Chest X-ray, PA view. Patient: 68 years old, sex M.
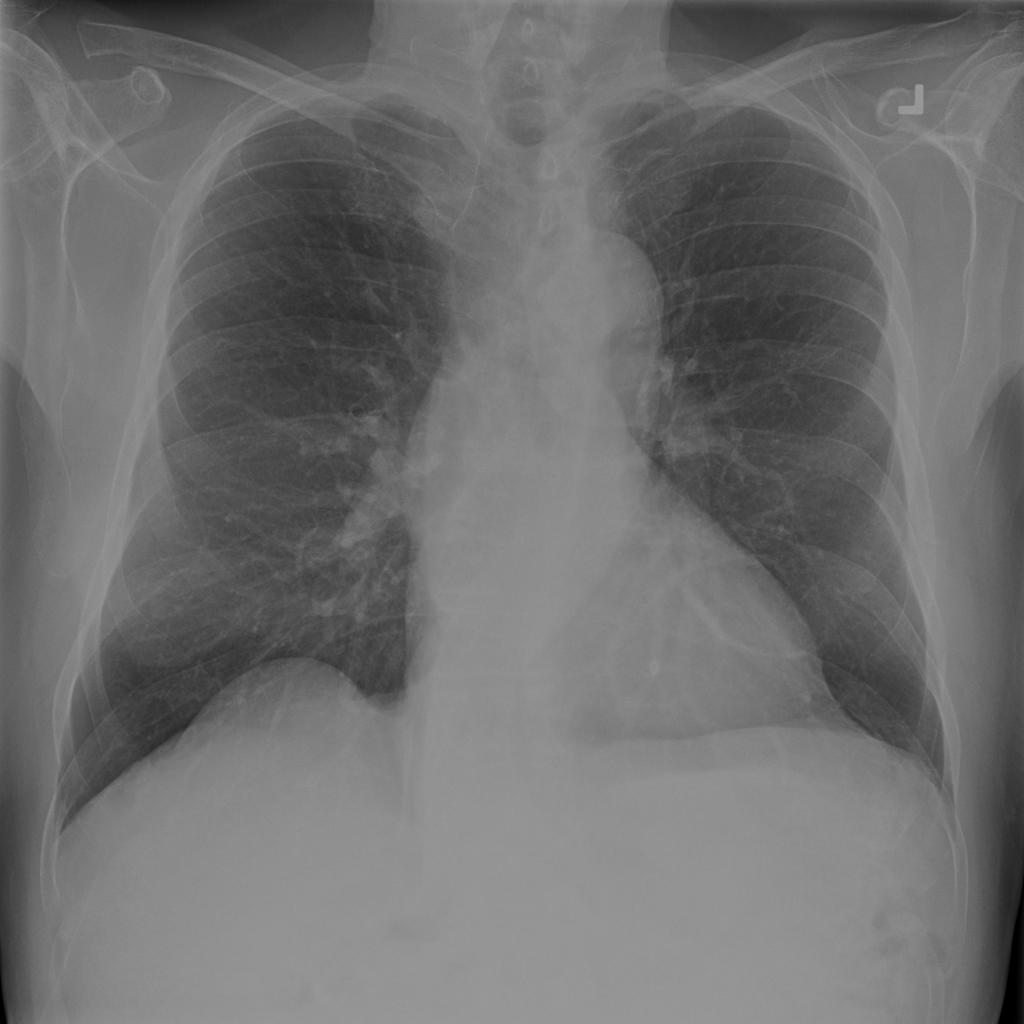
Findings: No Finding